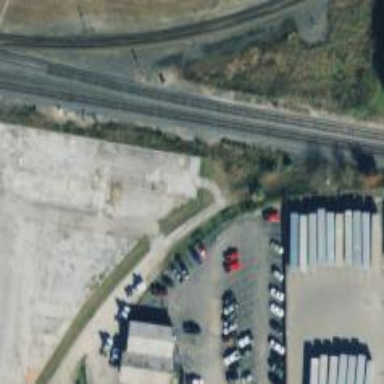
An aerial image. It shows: Abandoned railway.